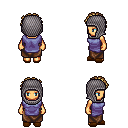
a pixel art fantasy rpg character, female body template, human, tanned skin, chain tabard jacket, robe skirt, blonde curly afro hairstyle, chain hood, brown slippers, four views (front, back, left, right), 2x2 character sprite sheet, small pixel art, hard edges, no anti-aliasing